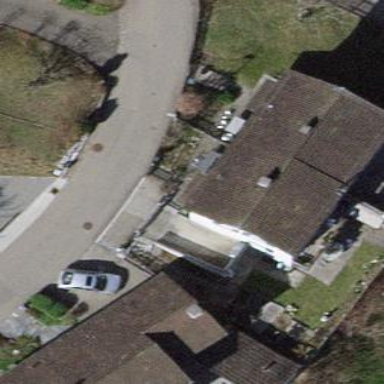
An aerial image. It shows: Terrace building.